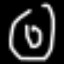
Label: donut